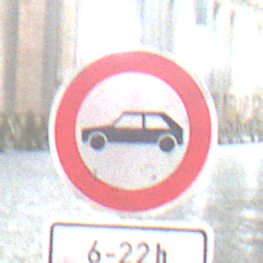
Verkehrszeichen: VerbotPersonenkraftwagen
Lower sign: ZeitangabenMitBeschraenkungAufWochentage4
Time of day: Night
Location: Outdoor (Urban)
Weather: PartlyCloudy
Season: NotSpecified
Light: Artificial